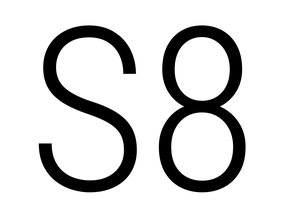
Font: Roboto_Condensed_Light